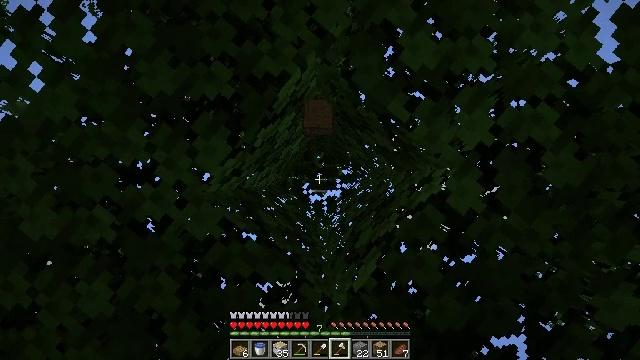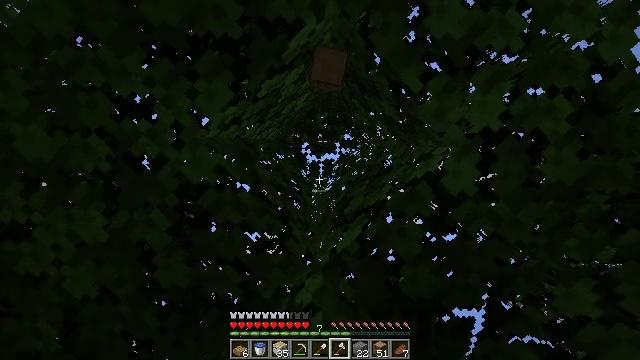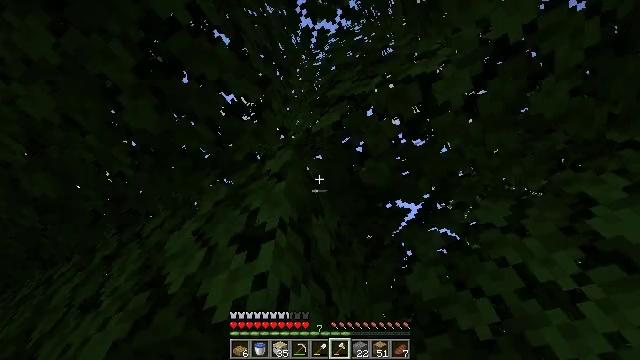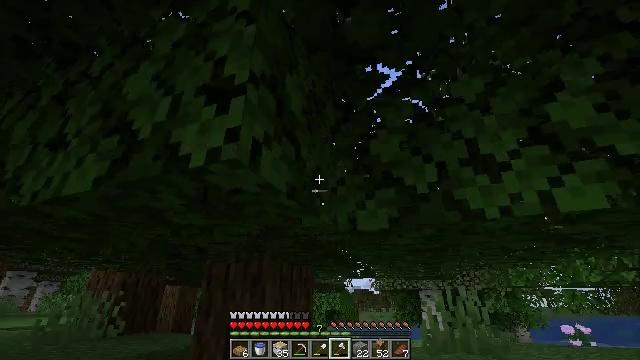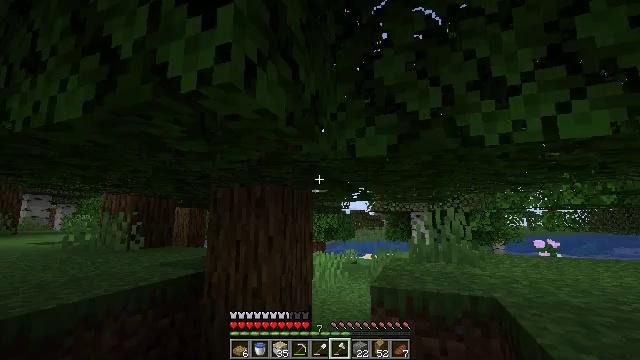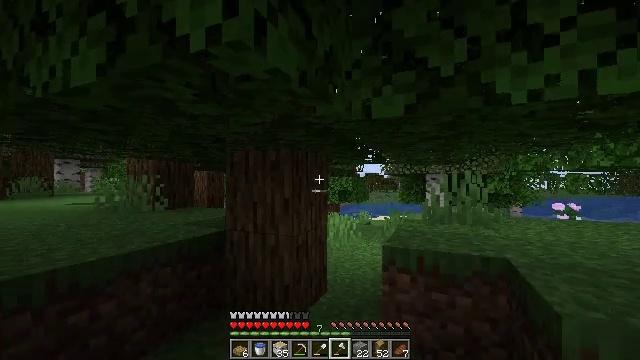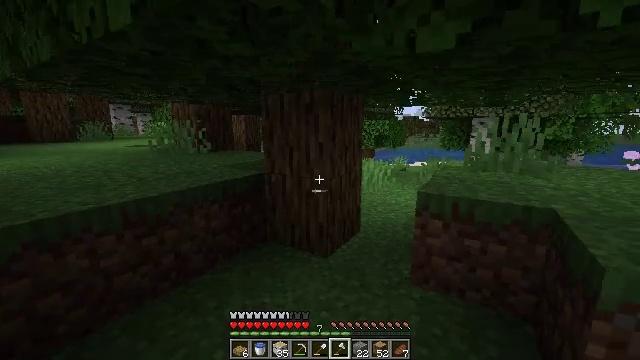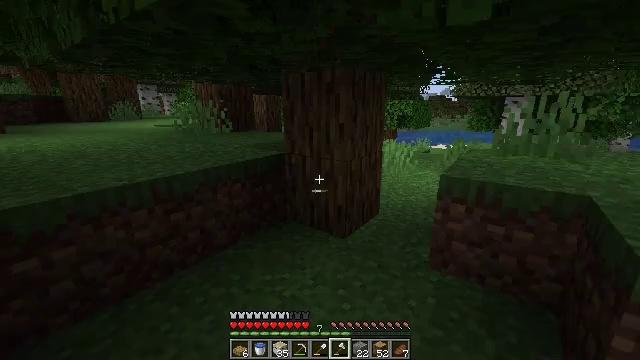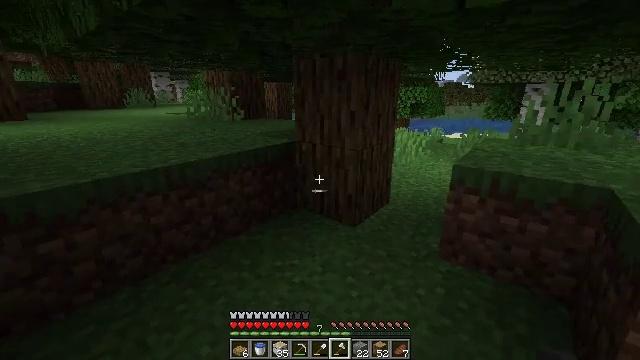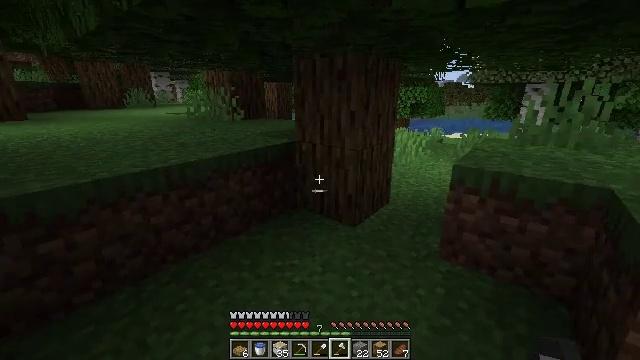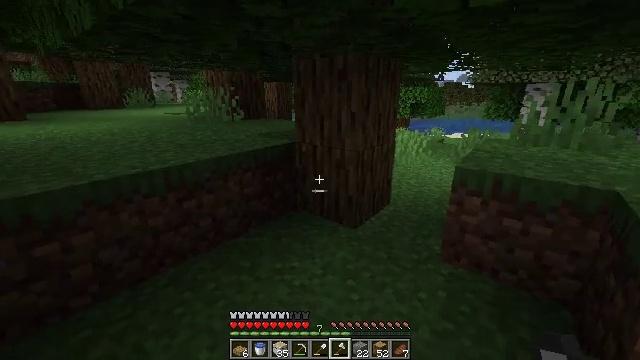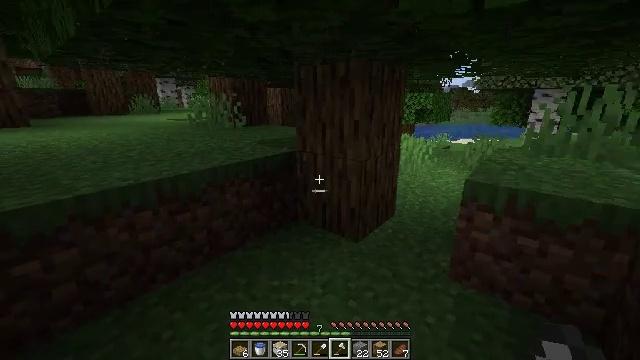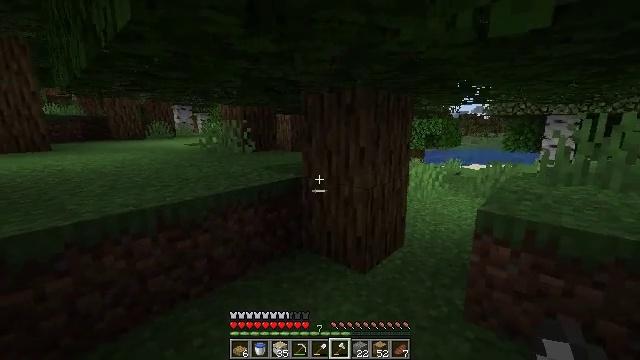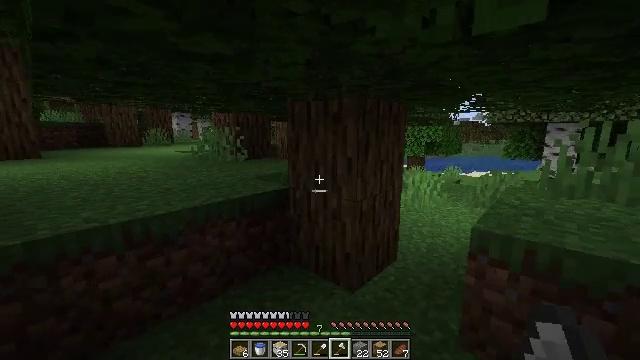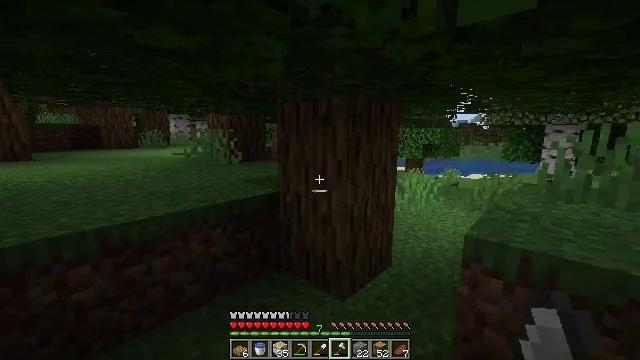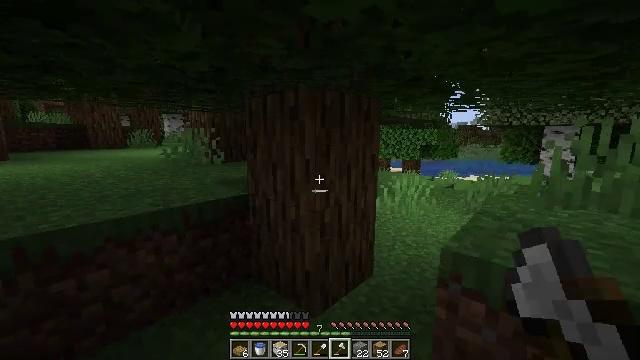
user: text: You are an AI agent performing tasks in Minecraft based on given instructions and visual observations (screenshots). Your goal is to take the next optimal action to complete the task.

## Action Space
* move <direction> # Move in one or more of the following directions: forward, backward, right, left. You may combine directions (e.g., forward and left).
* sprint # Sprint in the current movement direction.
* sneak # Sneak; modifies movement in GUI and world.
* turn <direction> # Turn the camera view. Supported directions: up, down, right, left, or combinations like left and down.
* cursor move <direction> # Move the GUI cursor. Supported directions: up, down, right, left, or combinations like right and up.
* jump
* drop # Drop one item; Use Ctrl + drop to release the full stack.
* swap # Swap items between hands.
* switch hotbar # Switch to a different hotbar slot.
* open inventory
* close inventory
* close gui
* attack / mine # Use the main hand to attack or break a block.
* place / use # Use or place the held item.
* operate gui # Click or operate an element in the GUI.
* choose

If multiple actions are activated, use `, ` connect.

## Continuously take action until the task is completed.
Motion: motion action
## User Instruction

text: Chop down the oak log.
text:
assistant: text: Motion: turn right and down
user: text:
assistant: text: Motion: turn right and down
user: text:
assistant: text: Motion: turn right and down
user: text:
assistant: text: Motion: turn down
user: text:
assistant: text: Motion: turn left and down
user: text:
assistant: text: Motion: turn left and down
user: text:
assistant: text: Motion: turn left and down
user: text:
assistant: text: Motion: turn left and down
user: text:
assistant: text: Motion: no_op
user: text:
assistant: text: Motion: move forward
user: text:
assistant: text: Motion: move forward and move right, turn left and up
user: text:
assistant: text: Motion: move forward and move right, turn left and up
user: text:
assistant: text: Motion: move forward and move right, turn up
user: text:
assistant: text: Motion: move forward and move right
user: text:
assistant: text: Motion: move forward and move right
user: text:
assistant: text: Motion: move forward, attack / mine
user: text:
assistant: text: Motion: move forward, attack / mine
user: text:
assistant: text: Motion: move forward, attack / mine
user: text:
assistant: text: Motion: move forward, attack / mine
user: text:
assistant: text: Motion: attack / mine
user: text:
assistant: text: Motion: attack / mine
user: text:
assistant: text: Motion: attack / mine
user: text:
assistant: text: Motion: attack / mine
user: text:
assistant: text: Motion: attack / mine
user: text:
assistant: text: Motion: attack / mine
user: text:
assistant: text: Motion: attack / mine
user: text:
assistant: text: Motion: attack / mine
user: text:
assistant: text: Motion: attack / mine
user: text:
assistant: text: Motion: attack / mine
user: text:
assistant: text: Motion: attack / mine